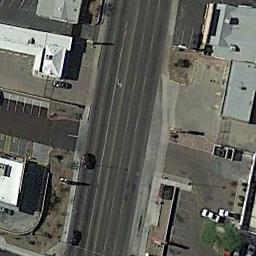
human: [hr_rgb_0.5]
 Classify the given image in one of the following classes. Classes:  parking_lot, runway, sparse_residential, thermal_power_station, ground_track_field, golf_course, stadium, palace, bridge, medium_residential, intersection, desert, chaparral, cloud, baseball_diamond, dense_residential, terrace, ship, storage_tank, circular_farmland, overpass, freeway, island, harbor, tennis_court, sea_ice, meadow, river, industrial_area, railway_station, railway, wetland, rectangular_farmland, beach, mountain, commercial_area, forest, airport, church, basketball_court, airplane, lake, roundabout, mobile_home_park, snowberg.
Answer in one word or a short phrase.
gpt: freeway